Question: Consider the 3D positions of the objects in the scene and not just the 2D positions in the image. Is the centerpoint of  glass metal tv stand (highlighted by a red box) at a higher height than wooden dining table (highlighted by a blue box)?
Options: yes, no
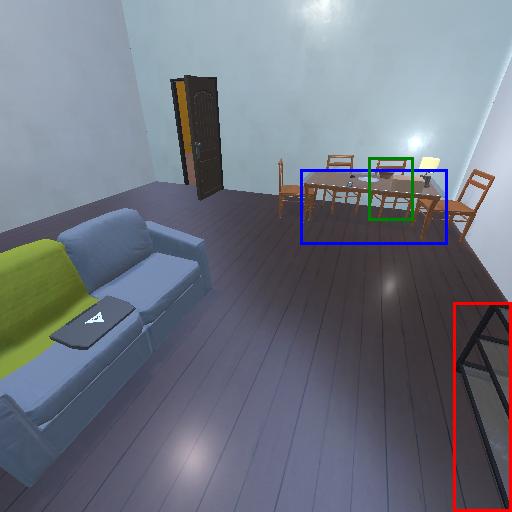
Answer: yes